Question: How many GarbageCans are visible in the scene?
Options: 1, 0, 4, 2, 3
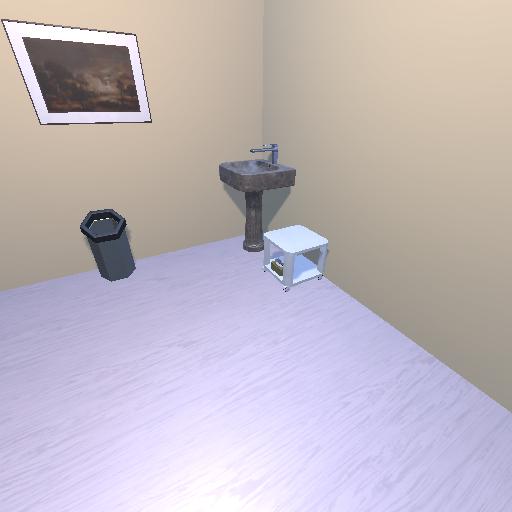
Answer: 1